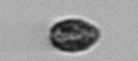
Label: Pseudochattonella_farcimen